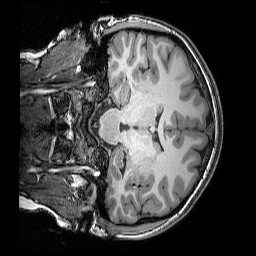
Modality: T1w
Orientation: coronal
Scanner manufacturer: siemens
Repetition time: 2.25 s
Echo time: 0.00418 s